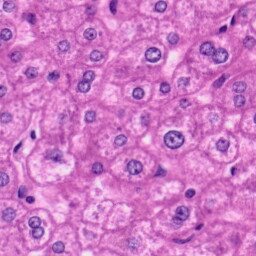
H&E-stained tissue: Liver